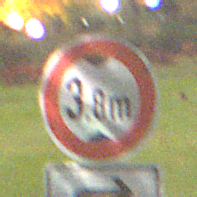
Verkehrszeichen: TatsaechlicheHoehe
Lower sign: RichtungsangabeDurchPfeile5
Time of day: Night
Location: Outdoor (Nature)
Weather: Clear
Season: NotSpecified
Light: Natural